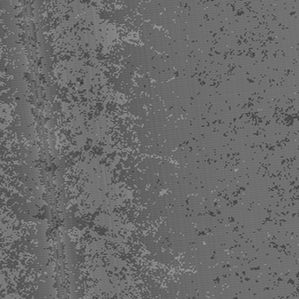
Label: frost